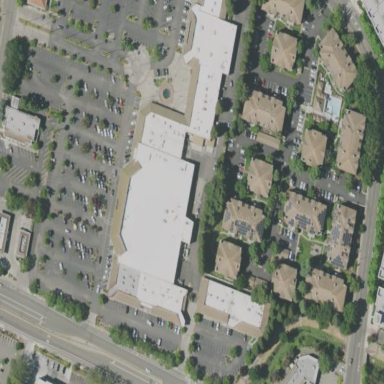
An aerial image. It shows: Retail building.